Field crop: tomato
Growth stage: 1
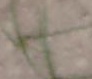
Species: cyperus